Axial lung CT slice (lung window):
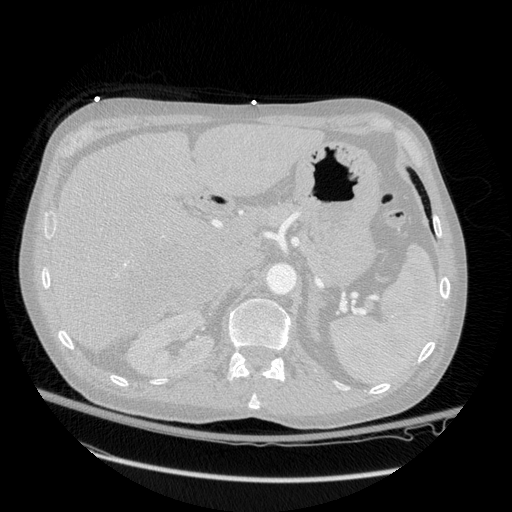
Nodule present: no